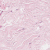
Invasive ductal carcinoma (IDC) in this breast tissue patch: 0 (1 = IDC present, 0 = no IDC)